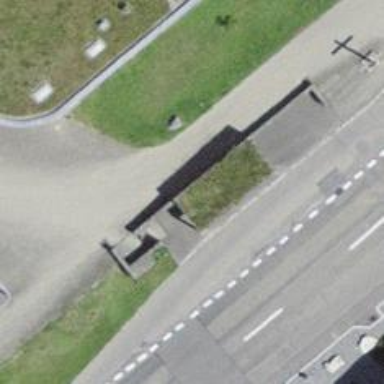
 serving as platform for public transportation."